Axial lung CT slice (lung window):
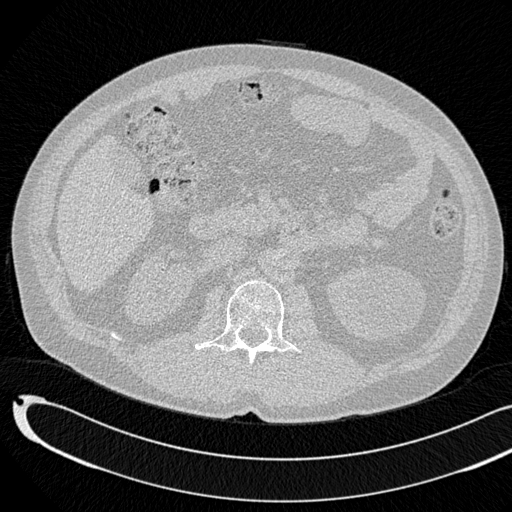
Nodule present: no